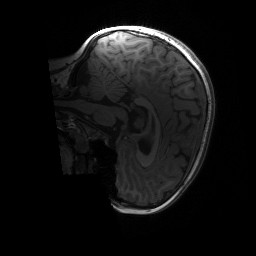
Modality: T1w
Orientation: sagittal
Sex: female
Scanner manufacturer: siemens
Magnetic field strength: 3 T
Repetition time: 1.9 s
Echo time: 0.00243 s